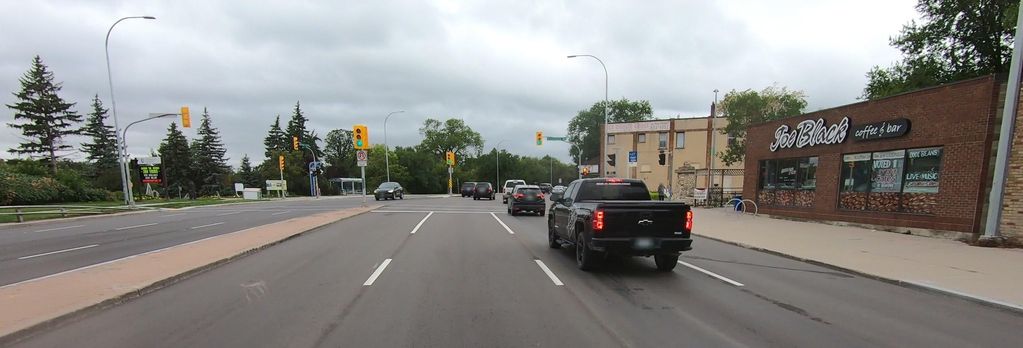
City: winnipeg